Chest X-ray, PA view. Patient: 64 years old, sex M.
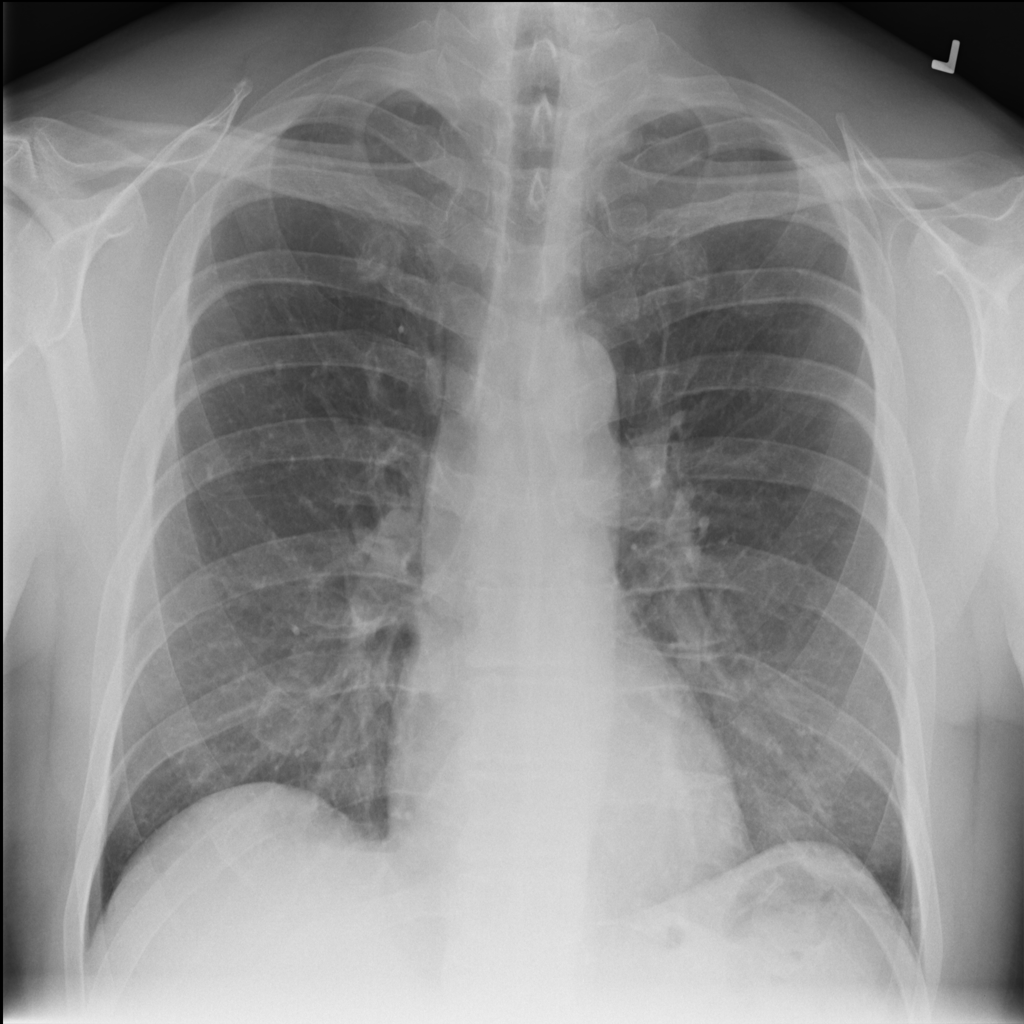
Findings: No Finding